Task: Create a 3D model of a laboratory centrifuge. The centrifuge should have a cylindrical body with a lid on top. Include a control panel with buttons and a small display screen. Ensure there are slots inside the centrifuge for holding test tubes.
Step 539:
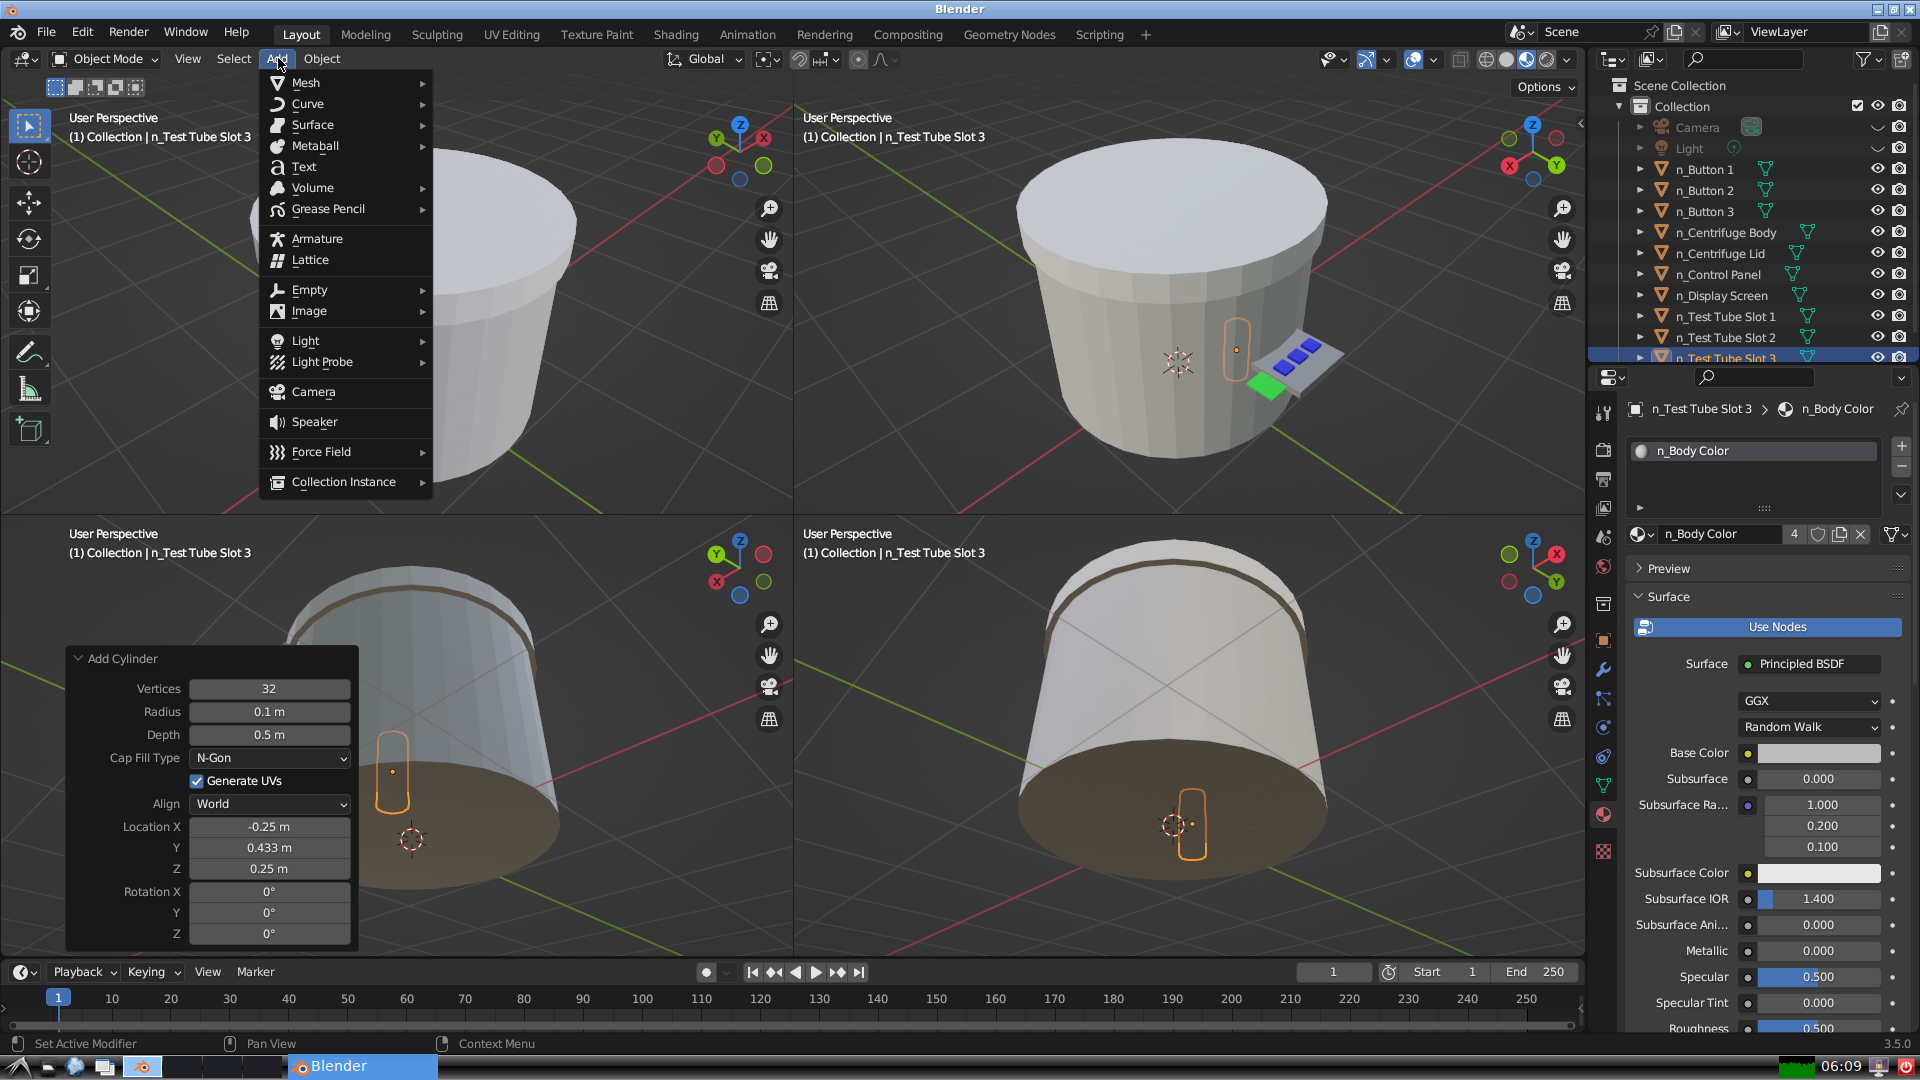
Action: {"mouse_move": [304, 84]}